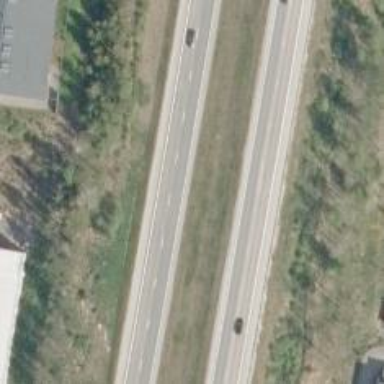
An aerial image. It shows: Asphalt motorway.